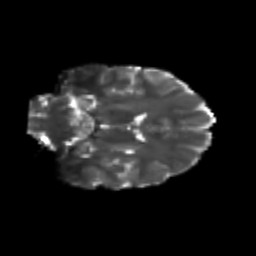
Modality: T2w
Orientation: coronal
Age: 21
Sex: male
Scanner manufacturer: siemens
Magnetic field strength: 3 T
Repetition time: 3.5 s
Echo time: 0.104 s